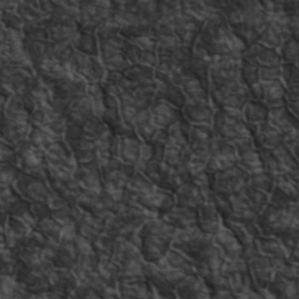
Label: non_frost